Field crop: maize
Growth stage: 1
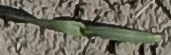
Species: sorghum